Interaction volume radius: 5 \u00c5
Interaction volume height: 40 \u00c5
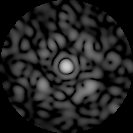
Disorder parameter: 0.7222